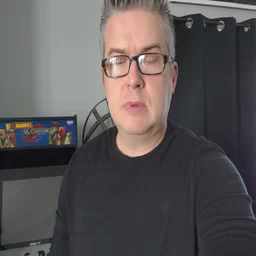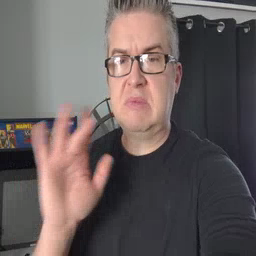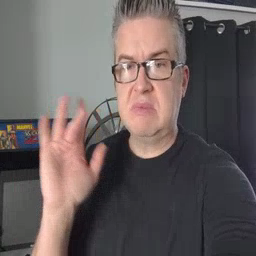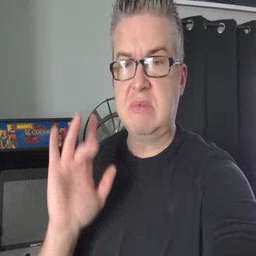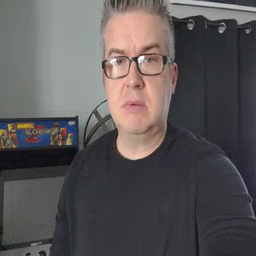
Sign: yucky